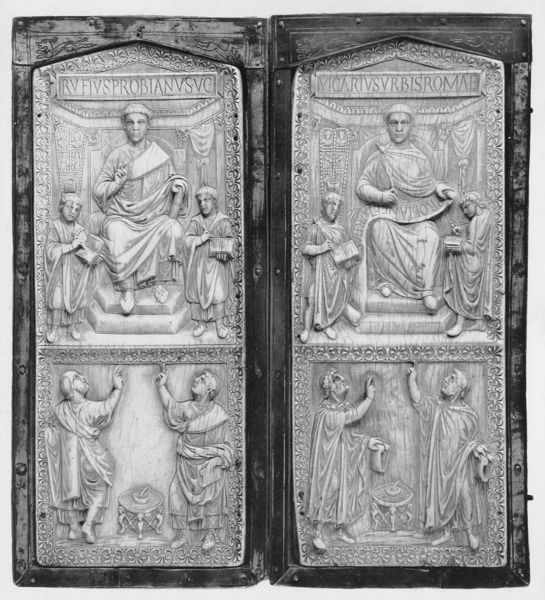
Titel: Buchkasten mit Probianus-Diptychon
Institution: Berlin, Staatsbibliothek Preußischer Kulturbesitz
Schlagwörter: mann, weiß, menschen, sitzen, grau, männer, schwarz, tisch, tür, blick, ornament, geschichte, rahmen, stein, schauen, flach, figur, sitzend, kind, kinder, schärpe, relief, schrift, zwei, figuren, könig, thron, inschrift, bronze, foto, fotografie, oben, unten, knochen, eisen, illustration, altar, rom, buchdeckel, portal, gestus, segen, schreiber, schüler, guss, mörser, beschläge, zweiflüglig, elfenbein, latein, gliederung, schriftband, stößel, zeigend, gemeiselt, 4, rufius probanus, bidlhauerei, rollethron